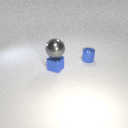
small blue metal cube below large gray metal sphere